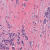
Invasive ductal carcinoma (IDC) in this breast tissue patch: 1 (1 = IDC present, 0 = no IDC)